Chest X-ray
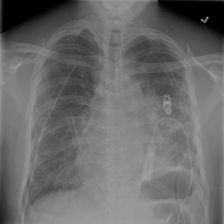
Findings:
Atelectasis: negative
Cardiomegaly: negative
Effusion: negative
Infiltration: negative
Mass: negative
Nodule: negative
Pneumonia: negative
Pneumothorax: negative
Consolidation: negative
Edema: negative
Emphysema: negative
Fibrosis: negative
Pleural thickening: negative
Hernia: negative